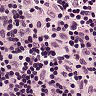
Metastatic tissue present: no